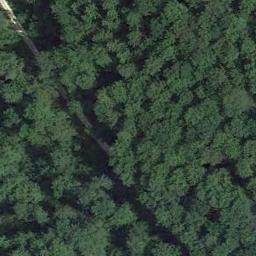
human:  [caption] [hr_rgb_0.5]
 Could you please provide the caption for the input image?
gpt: There is a path in the middle of this forest .

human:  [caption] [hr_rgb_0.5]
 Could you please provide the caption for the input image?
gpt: There is a road goes through the forest .

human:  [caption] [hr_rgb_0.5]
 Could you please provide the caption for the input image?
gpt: A narrow road passes through the dense forest .

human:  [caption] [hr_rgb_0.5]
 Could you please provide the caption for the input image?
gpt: The forest has a lot of evenly distributed green trees and a road goes through the forest .

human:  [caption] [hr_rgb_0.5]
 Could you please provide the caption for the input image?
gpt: A narrow path goes through a blue-green forest .